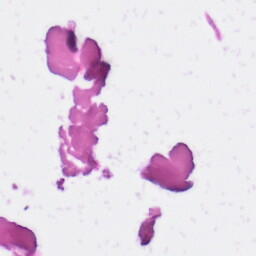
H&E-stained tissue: Skin